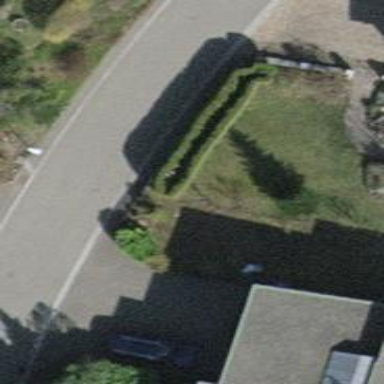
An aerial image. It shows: Hedge barrier.